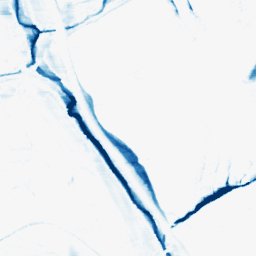
Category: morphological
Decomposition family: morphological_rect
Decomposition parameters: operation: closing
width: 20
height: 5
Upsampling method: sinc_hamming
Upsampling parameters: scale: 2
kernel_size: 4
Upsampling scale: 2